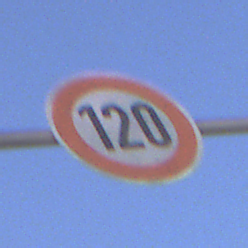
Verkehrszeichen: Geschwindigkeit120
Umgebung: Outdoor, RoadRail
Tageszeit: MorningAfternoon
Wetter: PartlyCloudy
Licht: Natural
Jahreszeit: NotSpecified
Kontrast: HighContrast